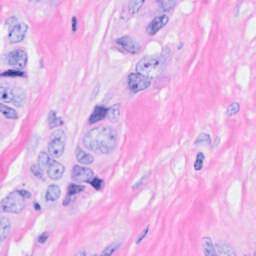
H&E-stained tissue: Breast